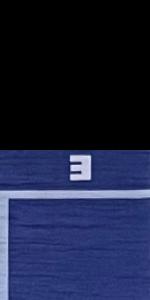
Label: Empty